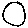
Label: circle